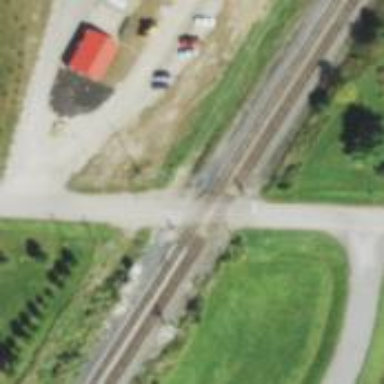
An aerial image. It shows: Level crossing along the railway.